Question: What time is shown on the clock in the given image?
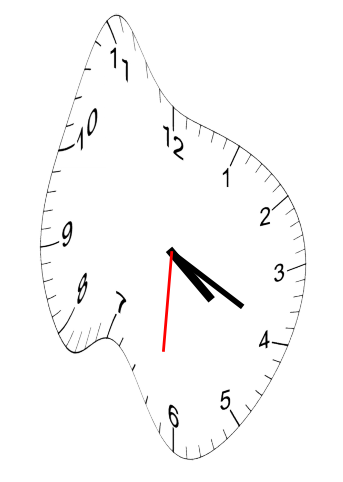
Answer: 04:19:31